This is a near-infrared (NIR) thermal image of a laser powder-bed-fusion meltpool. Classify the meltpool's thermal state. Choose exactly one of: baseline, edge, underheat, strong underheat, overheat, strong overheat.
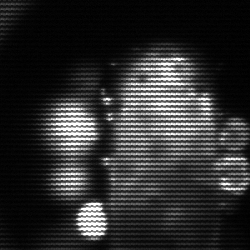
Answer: strong underheat